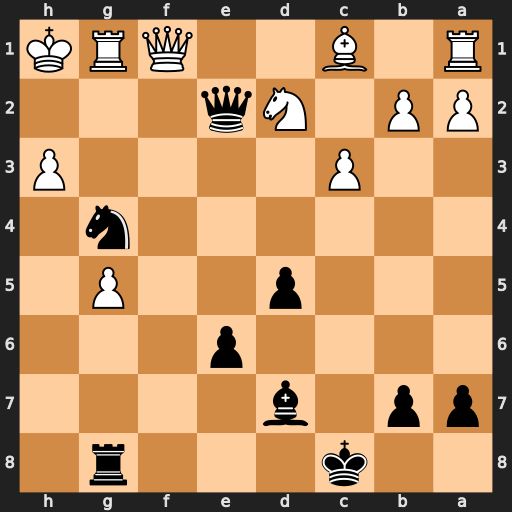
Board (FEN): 2k3r1/pp1b4/4p3/3p2P1/6n1/2P4P/PP1Nq3/R1B2QRK
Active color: b
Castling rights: -
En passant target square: -
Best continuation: Qh2#